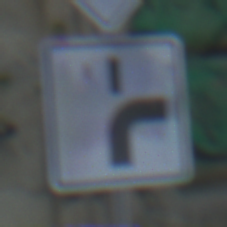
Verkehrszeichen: VerlaufVorfahrtsstrasse8
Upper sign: Vorfahrtsstrasse
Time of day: Midday
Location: Outdoor (Urban)
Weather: Clear
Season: NotSpecified
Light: Natural